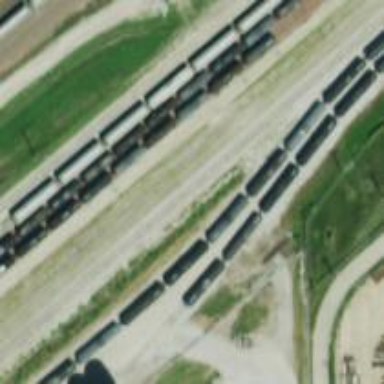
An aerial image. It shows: Railway yard.